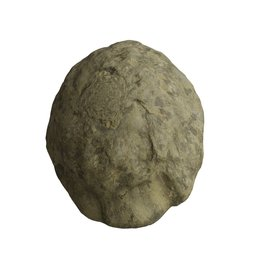
Label: nature